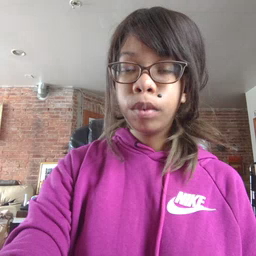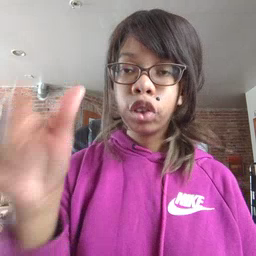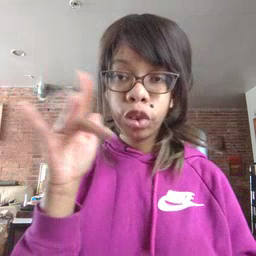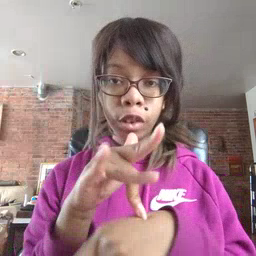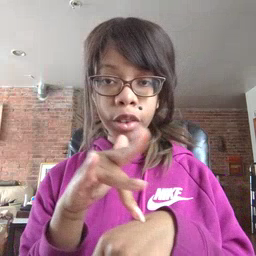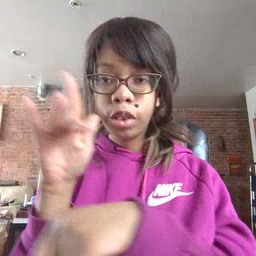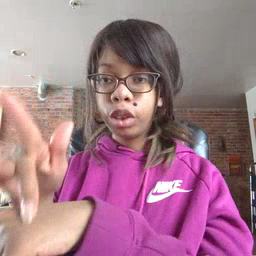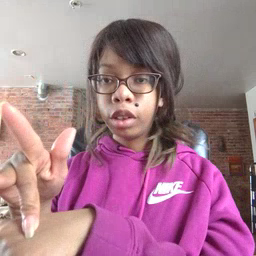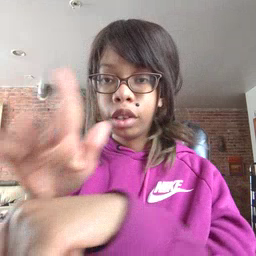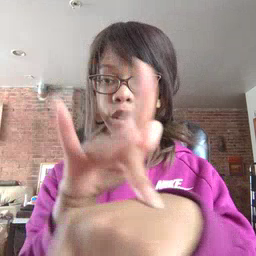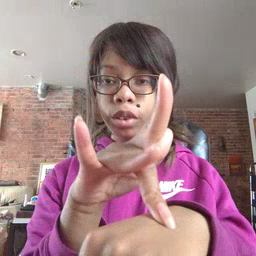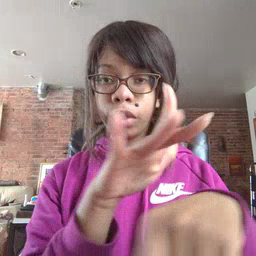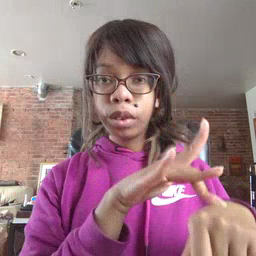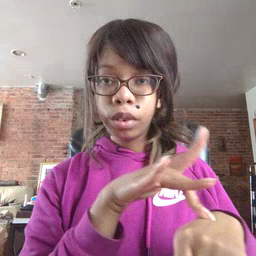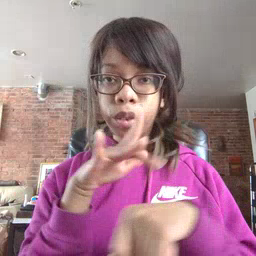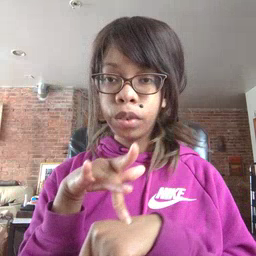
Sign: touch